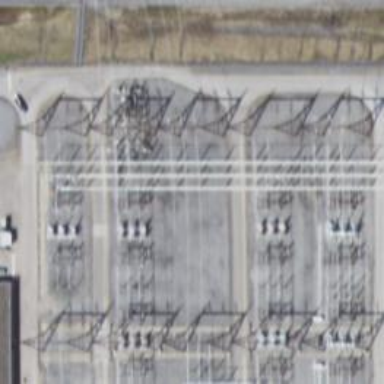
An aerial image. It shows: Switch for power supply.